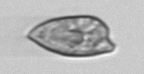
Label: Prorocentrum_dentatum